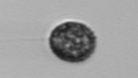
Label: Pseudochattonella_farcimen